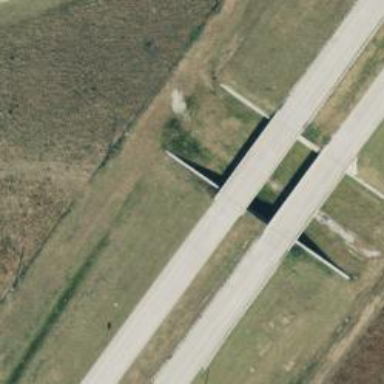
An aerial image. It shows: Motorway bridge.